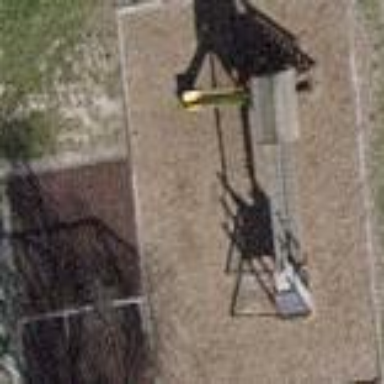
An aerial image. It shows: Playground area for leisure activities on the land.